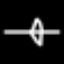
Label: airplane